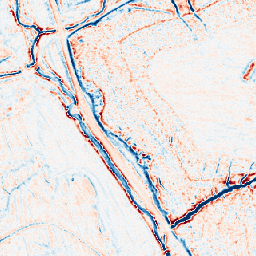
Category: edge_preserving
Decomposition family: bilateral
Decomposition parameters: d: 9
sigma_color: 50
sigma_space: 75
Upsampling method: nearest
Upsampling parameters: scale: 4
Upsampling scale: 4